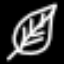
Label: leaf